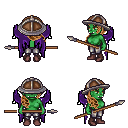
a pixel art fantasy rpg character, female body template, orc, green skin, purple wings, metal pants, brown right-swept hairstyle, chain helm, maroon shoes, spear, four views (front, back, left, right), 2x2 character sprite sheet, small pixel art, hard edges, no anti-aliasing